Brain MRI study timepoint: early_postop
T1CE (contrast-enhanced T1) slice:
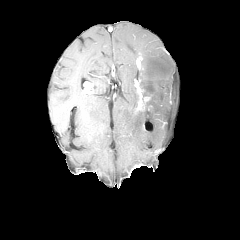
T2-FLAIR slice:
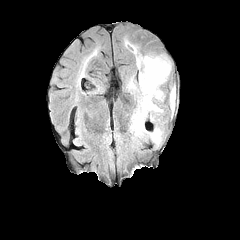